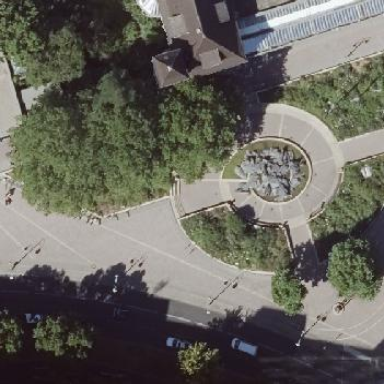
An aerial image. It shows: Square.